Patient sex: M
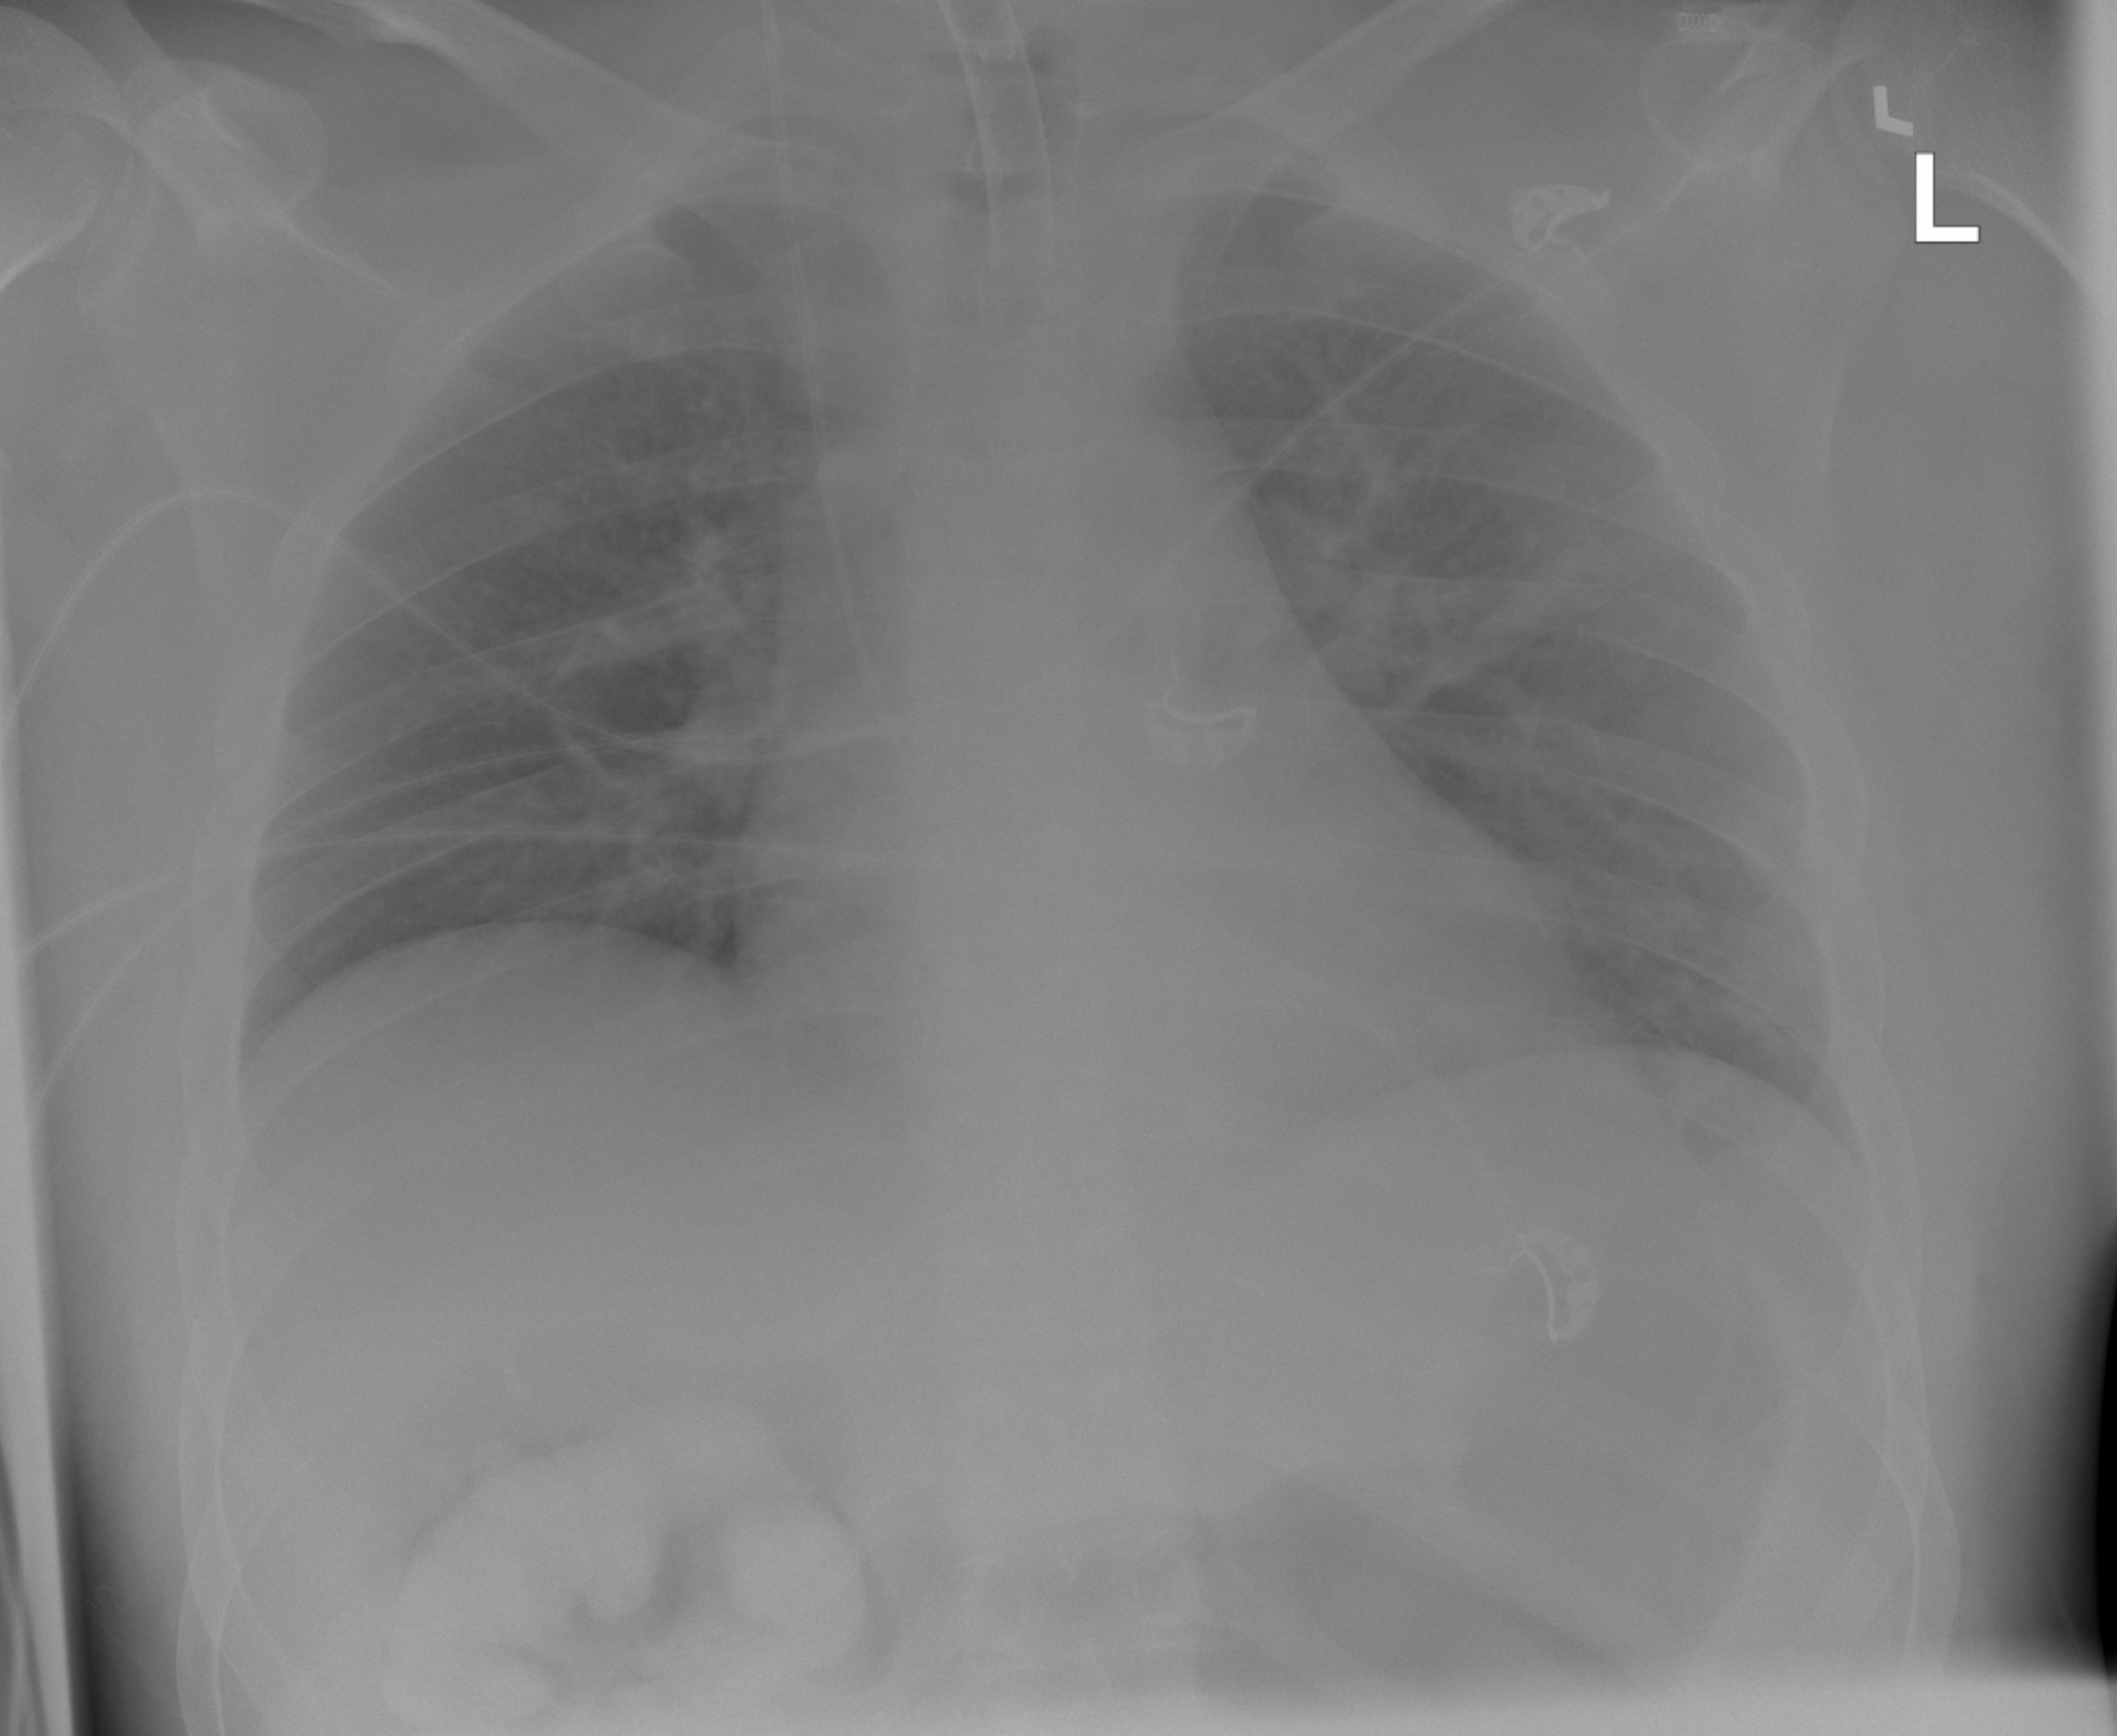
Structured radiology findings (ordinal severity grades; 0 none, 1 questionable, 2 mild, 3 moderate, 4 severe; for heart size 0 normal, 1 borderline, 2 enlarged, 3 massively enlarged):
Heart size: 1
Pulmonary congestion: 0
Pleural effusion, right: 0
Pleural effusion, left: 0
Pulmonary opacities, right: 0
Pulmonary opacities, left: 0
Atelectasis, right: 0
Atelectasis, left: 2